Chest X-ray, PA view. Patient: 31 years old, sex F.
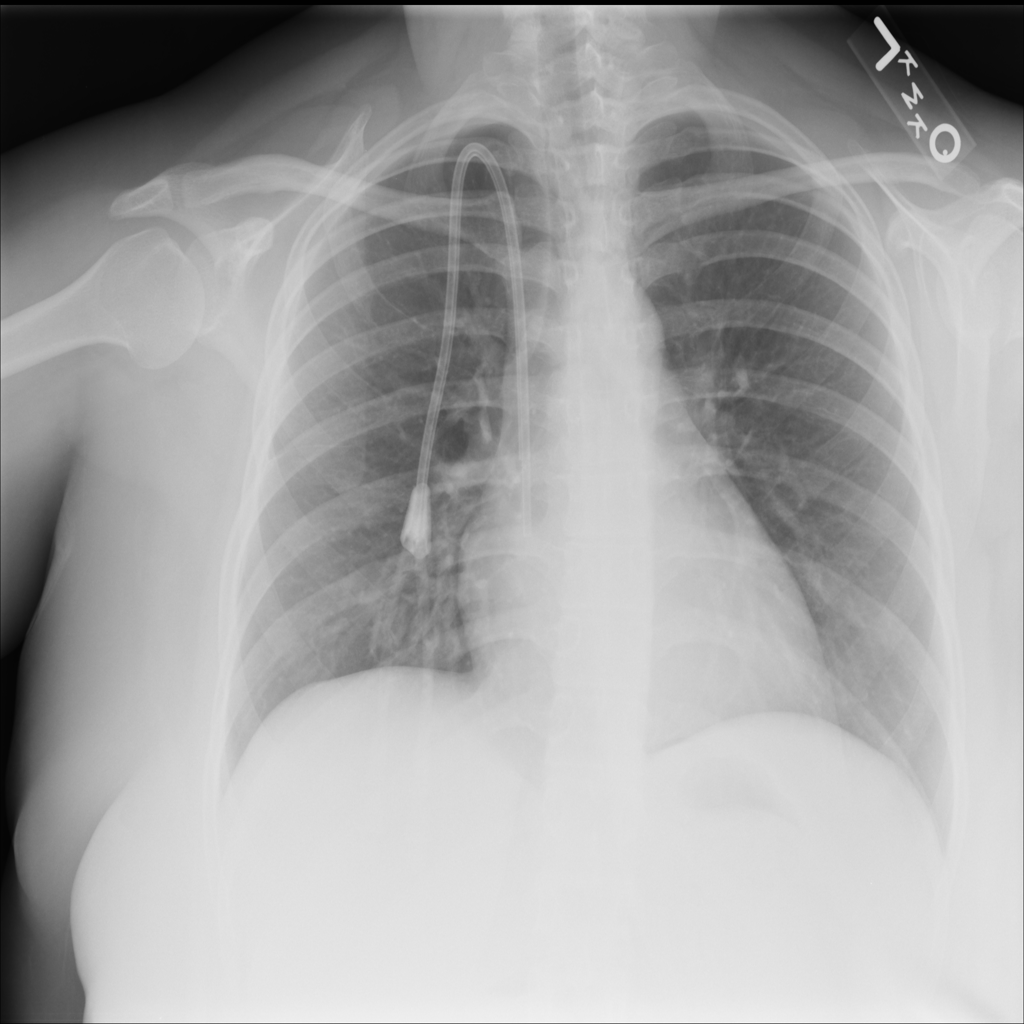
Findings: No Finding